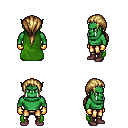
a pixel art fantasy rpg character, male body template, orc, green skin, green cape, gold greaves, blonde ponytail hairstyle, gold gloves, maroon shoes, four views (front, back, left, right), 2x2 character sprite sheet, small pixel art, hard edges, no anti-aliasing